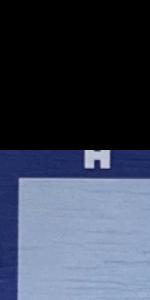
Label: Empty